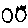
Label: moon